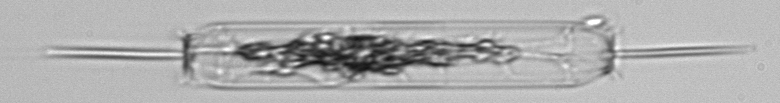
Label: Ditylum_brightwellii